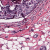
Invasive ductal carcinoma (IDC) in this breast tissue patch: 0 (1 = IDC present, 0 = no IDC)